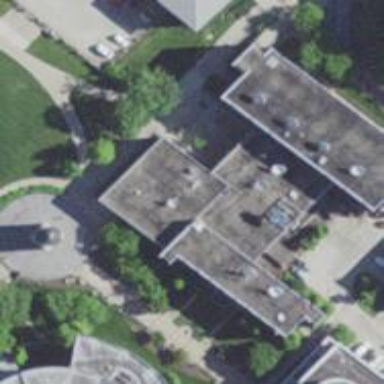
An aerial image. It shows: View of university building.